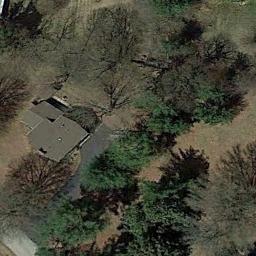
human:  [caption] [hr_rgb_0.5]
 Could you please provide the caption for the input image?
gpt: In a sparse residential area there is a grey house and many green trees .

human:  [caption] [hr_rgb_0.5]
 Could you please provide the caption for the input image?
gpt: There are many trees beside the sparse residential .

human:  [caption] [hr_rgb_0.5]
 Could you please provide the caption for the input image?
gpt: There is a house by the road, With a few trees behind it .

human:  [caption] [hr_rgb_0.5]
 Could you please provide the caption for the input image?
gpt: The sparse residential is on the bare land next to some trees .

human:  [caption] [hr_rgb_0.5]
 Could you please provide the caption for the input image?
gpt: A sparse residential area with some green trees and a building .